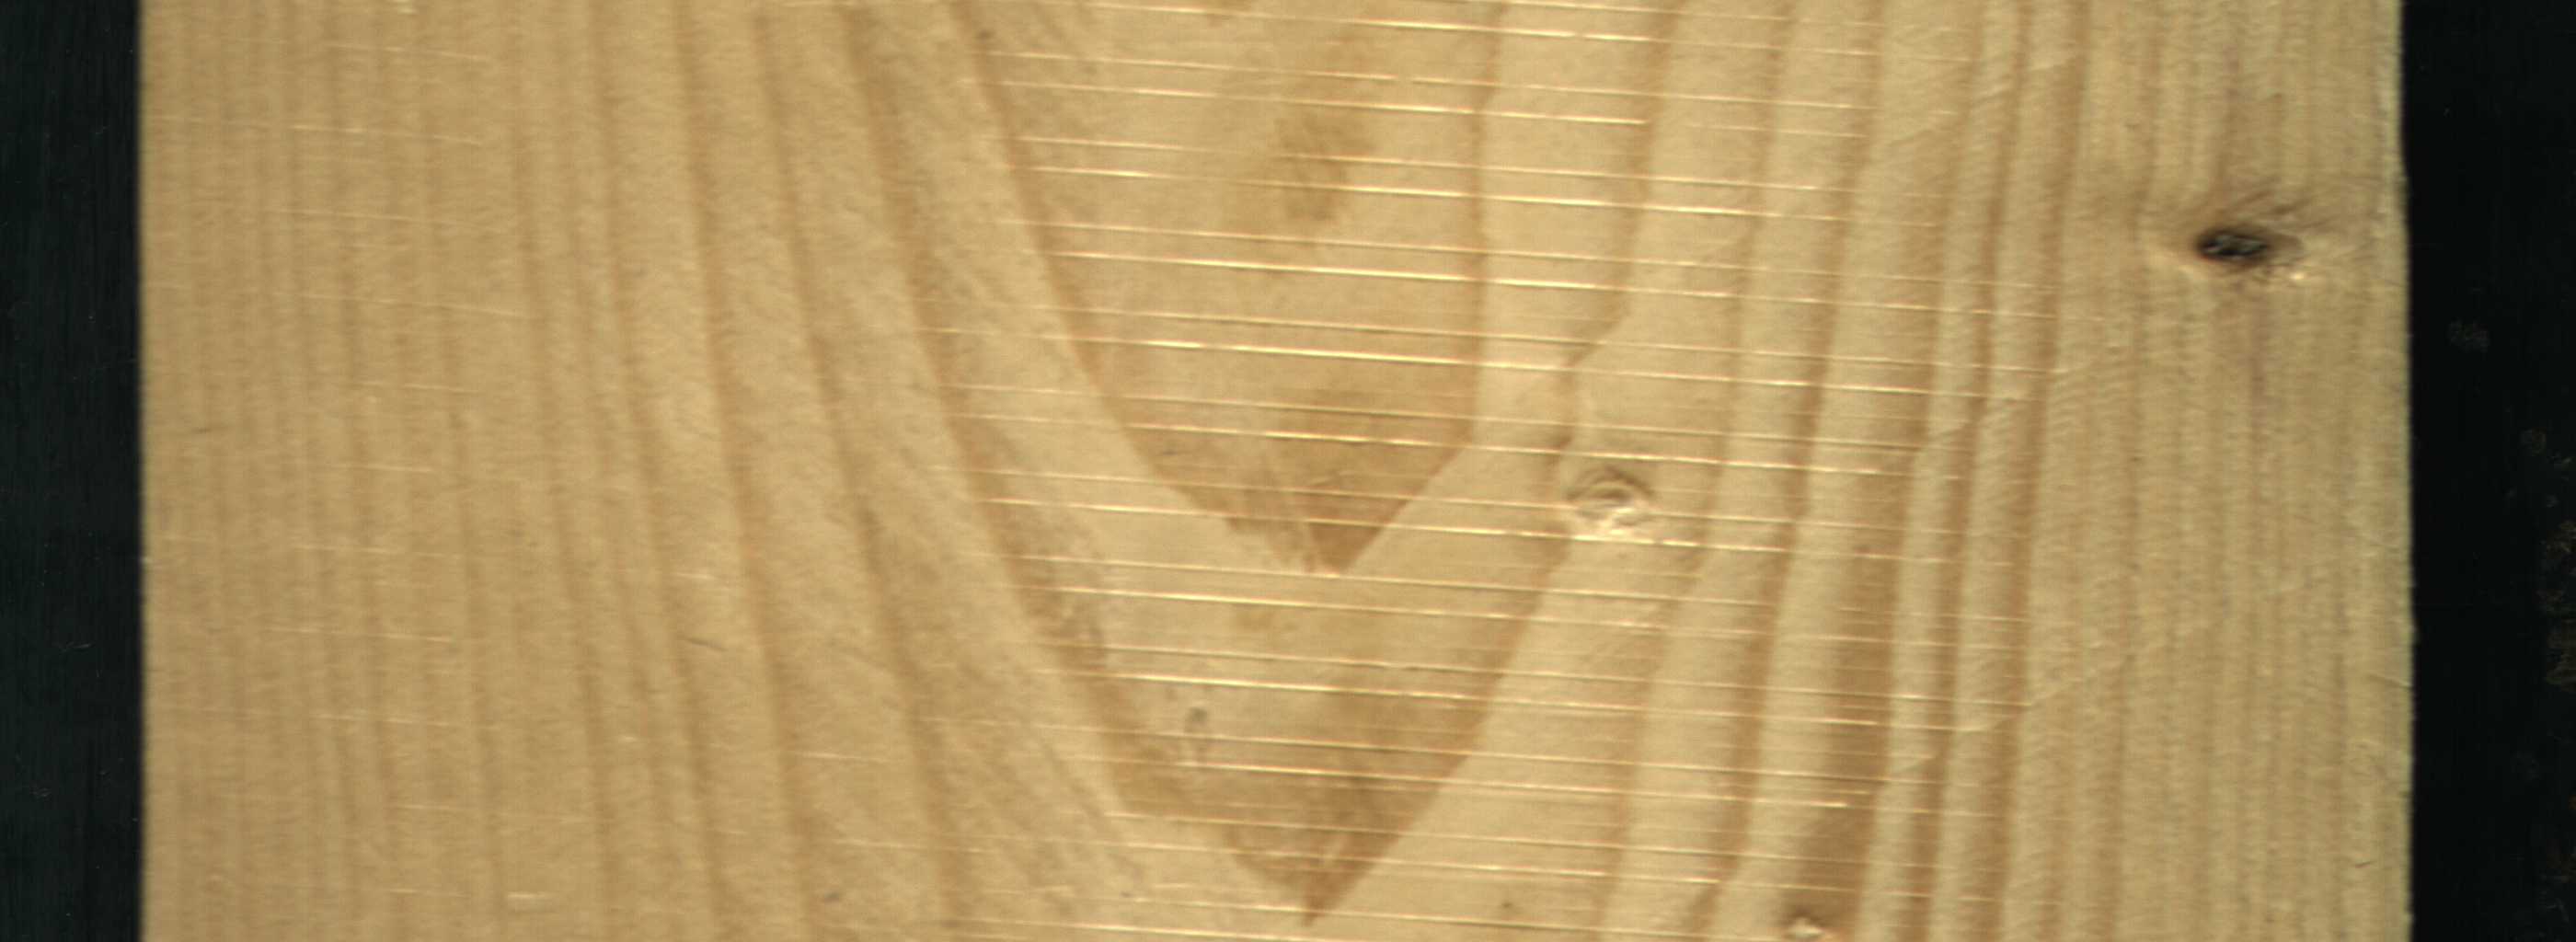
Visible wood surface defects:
Dead_Knot